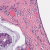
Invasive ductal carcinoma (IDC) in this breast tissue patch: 1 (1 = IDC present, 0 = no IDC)